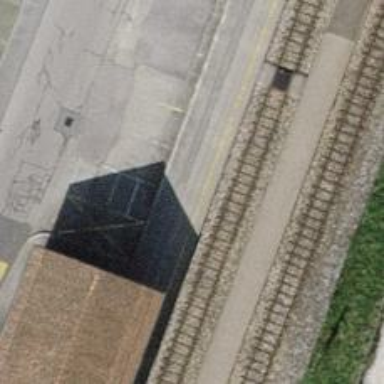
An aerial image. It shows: Railway station.